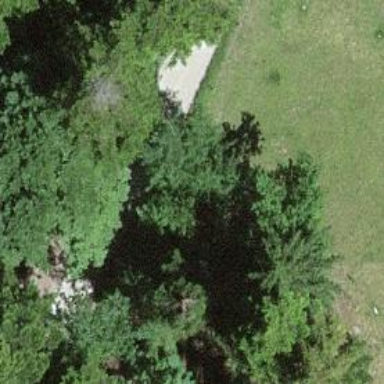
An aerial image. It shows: Bench.